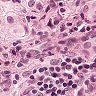
Metastatic tissue present: yes